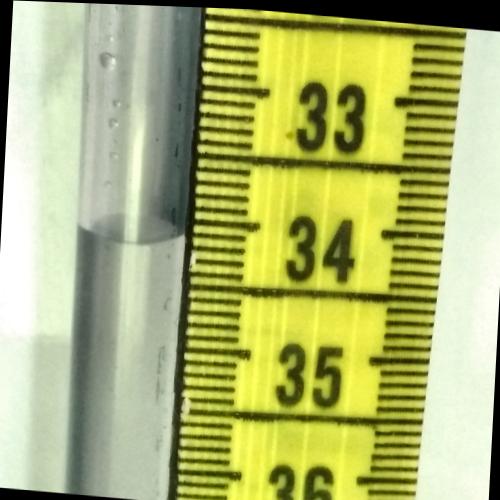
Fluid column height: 34.1 cm